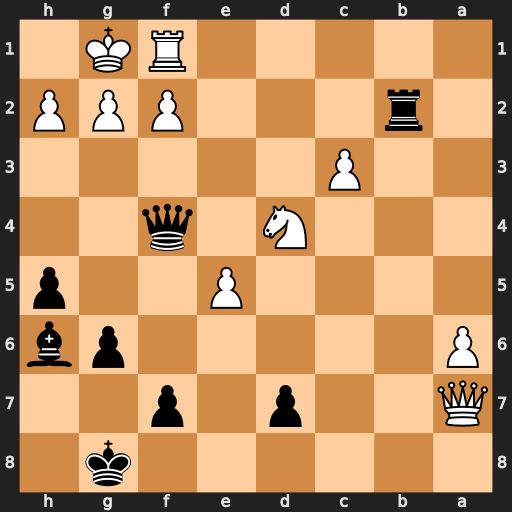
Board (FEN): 6k1/Q2p1p2/P5pb/4P2p/3N1q2/2P5/1r3PPP/5RK1
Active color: b
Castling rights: -
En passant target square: -
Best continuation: Qxf2+ Rxf2 Rb1+ Rf1 Be3+ Kh1 Rxf1#